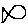
Label: fish